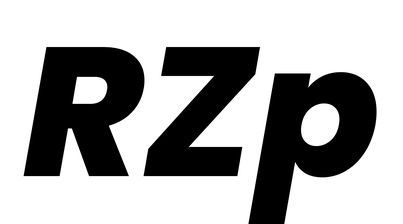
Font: Poppins-ExtraBoldItalic